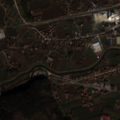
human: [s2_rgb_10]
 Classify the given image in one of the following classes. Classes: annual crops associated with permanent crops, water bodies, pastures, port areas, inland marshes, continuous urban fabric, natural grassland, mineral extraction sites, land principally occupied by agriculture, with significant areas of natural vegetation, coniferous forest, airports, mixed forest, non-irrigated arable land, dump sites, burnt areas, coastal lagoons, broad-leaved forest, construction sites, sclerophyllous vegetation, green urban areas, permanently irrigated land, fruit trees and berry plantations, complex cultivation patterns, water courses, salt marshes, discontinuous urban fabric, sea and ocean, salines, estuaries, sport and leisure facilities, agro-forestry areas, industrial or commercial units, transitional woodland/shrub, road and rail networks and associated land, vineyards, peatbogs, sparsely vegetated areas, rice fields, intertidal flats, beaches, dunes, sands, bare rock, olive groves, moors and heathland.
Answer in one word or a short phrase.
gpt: discontinuous urban fabric, non-irrigated arable land, complex cultivation patterns, broad-leaved forest